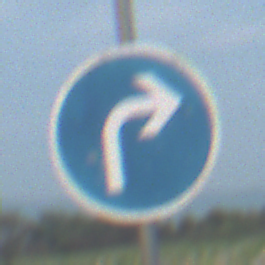
Verkehrszeichen: VorgeschriebeneFahrtrichtungRechts
Umgebung: Outdoor, Nature
Tageszeit: SunriseSunset
Wetter: PartlyCloudy
Licht: Natural
Jahreszeit: NotSpecified
Kontrast: LowContrast